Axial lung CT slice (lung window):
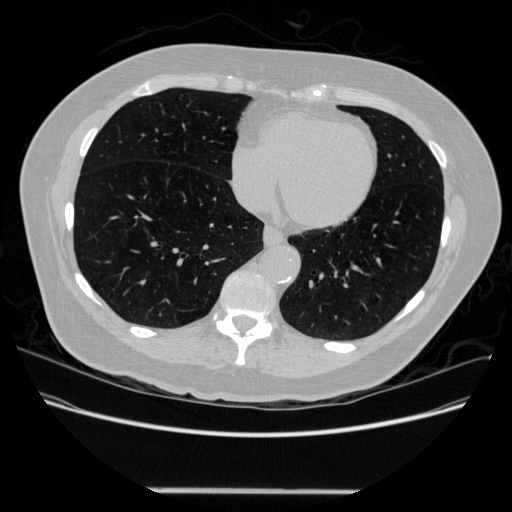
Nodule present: no